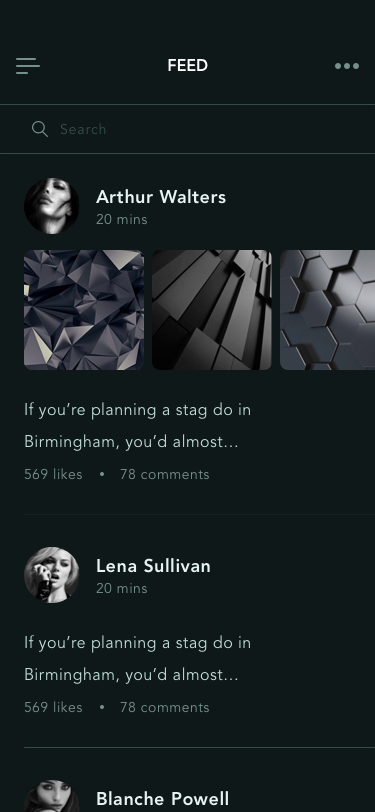
Text in this UI design:
Lena Sullivan
20 mins
If you’re planning a stag do in Birmingham, you’d almost…
569 likes
78 comments
Blanche Powell
Arthur Walters
20 mins
If you’re planning a stag do in Birmingham, you’d almost…
569 likes
78 comments
Search